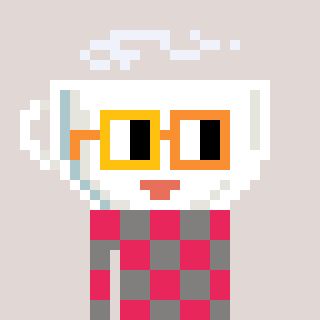
a pixel art character with square yellow and orange glasses, a mug-shaped head and a bluegrey-colored body on a warm background